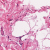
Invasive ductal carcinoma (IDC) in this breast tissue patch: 0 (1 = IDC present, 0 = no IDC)